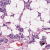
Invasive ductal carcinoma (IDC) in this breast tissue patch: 1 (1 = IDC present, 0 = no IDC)